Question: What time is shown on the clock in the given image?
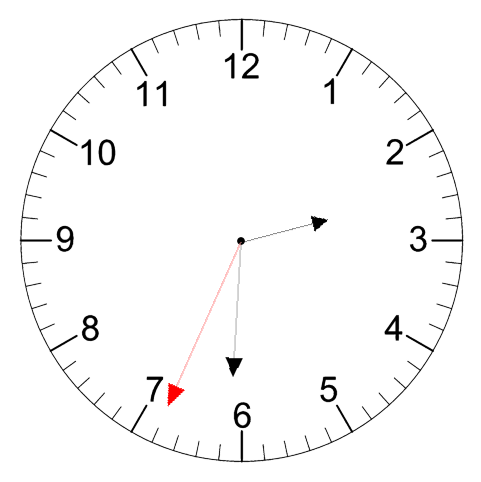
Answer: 02:30:34